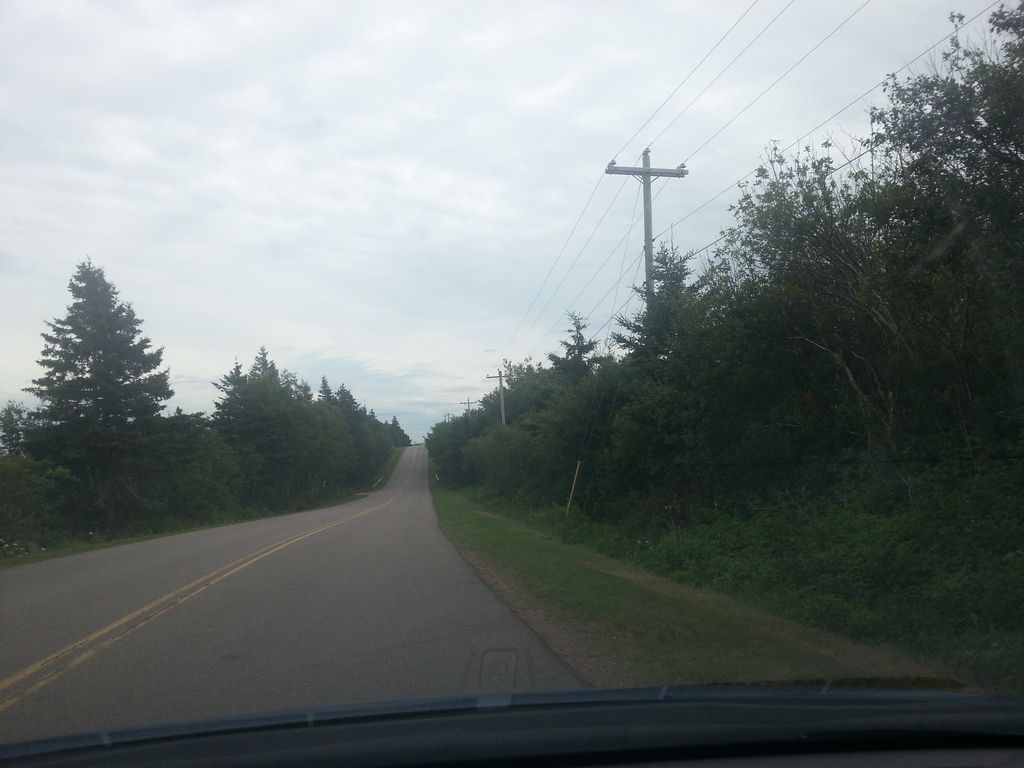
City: charlottetown